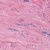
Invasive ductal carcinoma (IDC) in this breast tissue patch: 1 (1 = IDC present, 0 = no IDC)